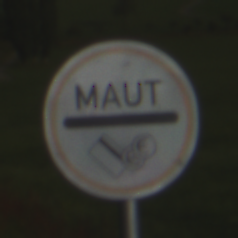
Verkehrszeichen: MautflichtigeStrecke
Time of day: MorningAfternoon
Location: Outdoor (Nature)
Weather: Clear
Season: NotSpecified
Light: Natural